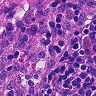
Metastatic tissue present: no